Question: Hi I am new to objective c. I am trying to create a login system app.
Here is how my story board looks like:

I will be using AFNetworking classes and rest php library to talk with data.
Now as you can see i created navigations for my first app using push, modal and navigation.
Where i am stucked
When user click on sign in button in app the app first will authorise user and then will take user to find places view.
What i need is when i click on sign in button, first the place finder view will open and then will call function which will display data of places using rest api eith json format.
'''
- (IBAction)signin:(id)sender {
[self performSegueWithIdentifier:@"landingView" sender:sender];
}
- (void)prepareForSegue:(UIStoryboardSegue *)segue sender:(id)sender {
if ([[segue identifier] isEqualToString:@"landingView"]) {
// what i do here to call function -"display_place" of class -"showplaces"????
}
}
'''
I hope i can get some idea if i am going right or what i should do next?
Thanks
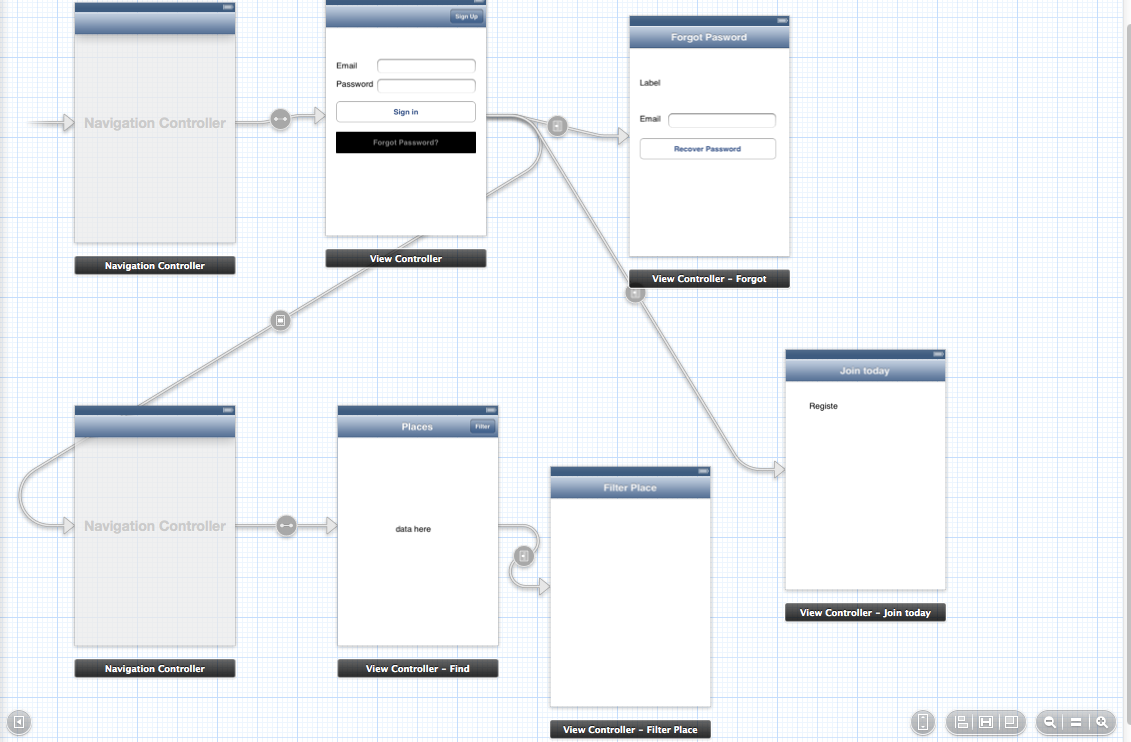
Answer: You can use the destinationViewController property from the segue:
'''
- (void)prepareForSegue:(UIStoryboardSegue *)segue sender:(id)sender {
if ([[segue identifier] isEqualToString:@"landingView"]) {
[((showplaces *)segue.destinationViewController) display_places];
}
}
'''
By the way, you are not using proper naming of classes and functions... You should take a look at other examples and tutorials to see how is the code style for Objective C.